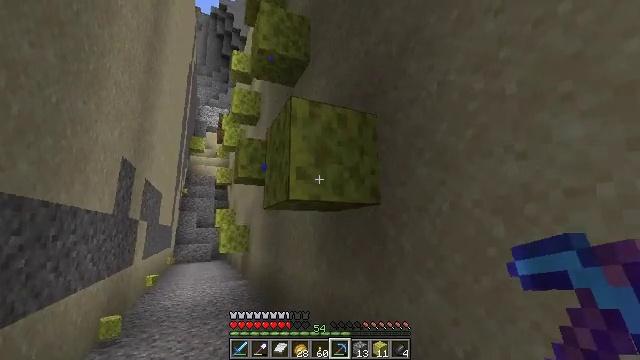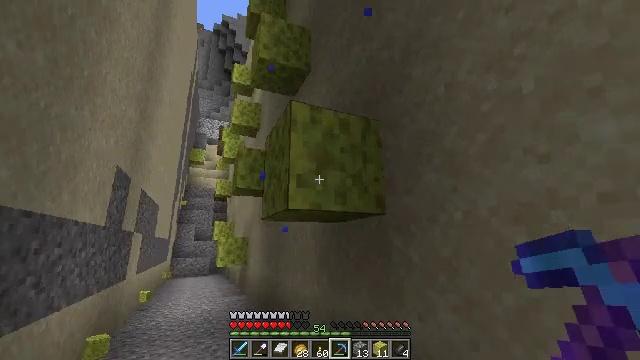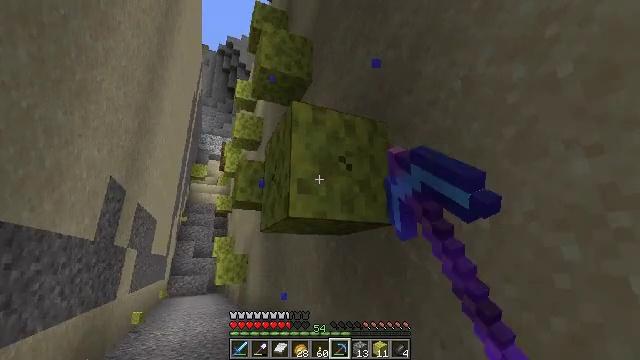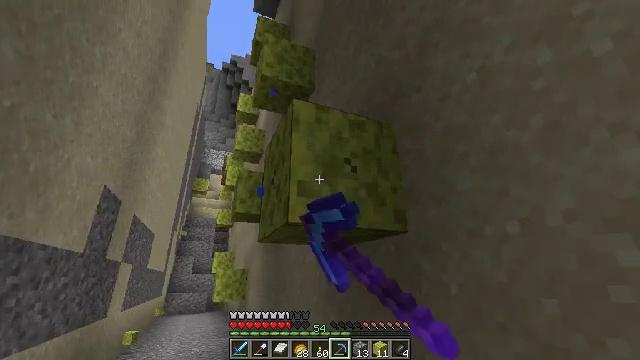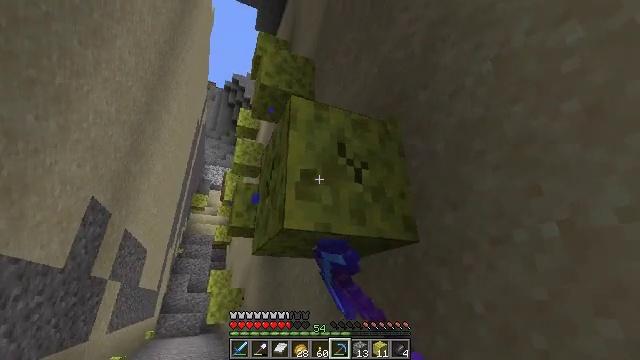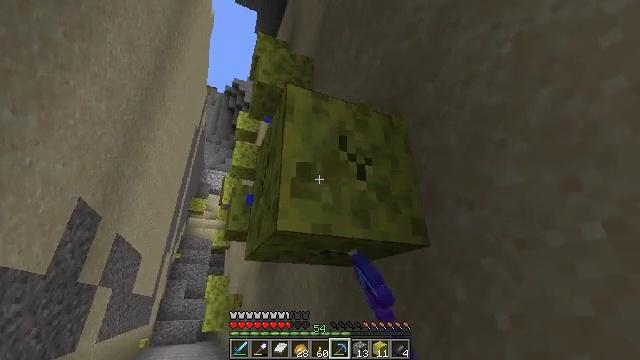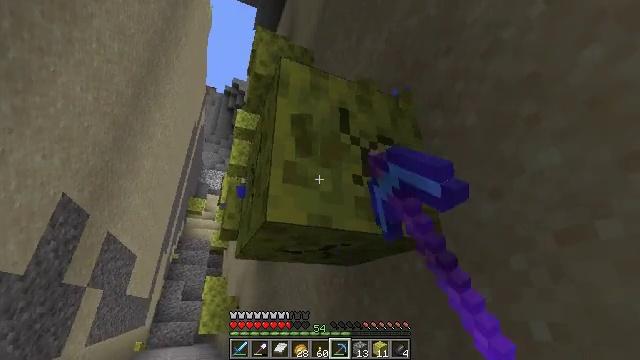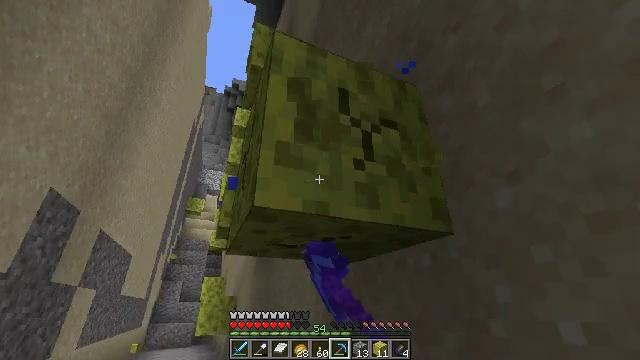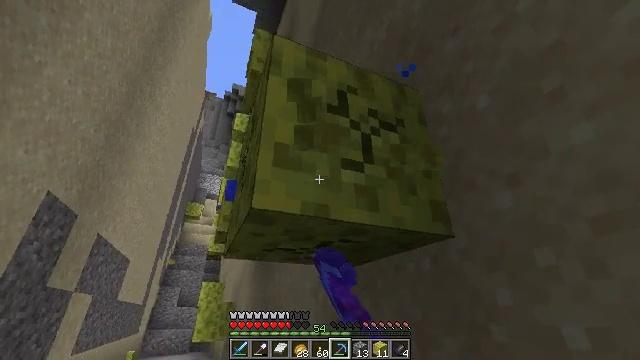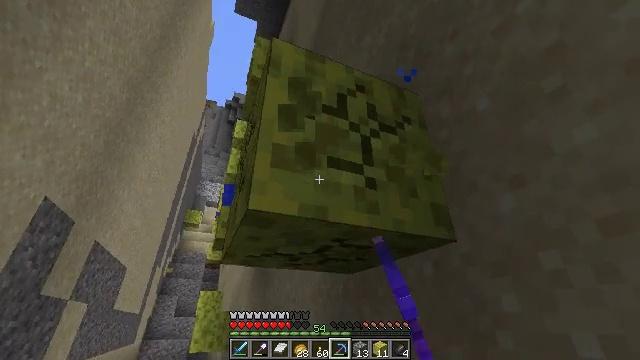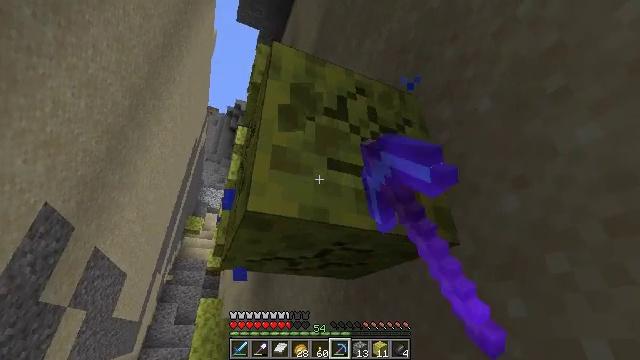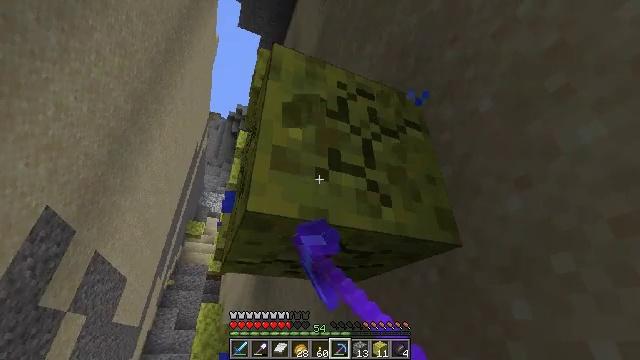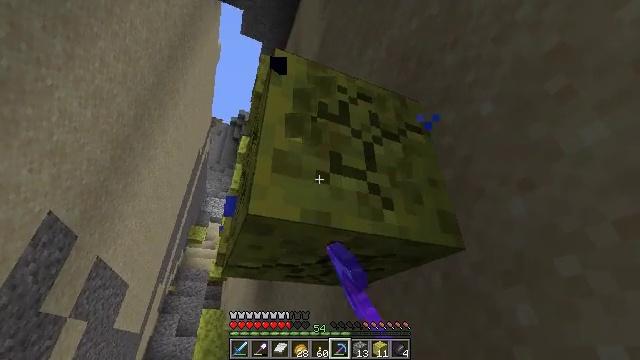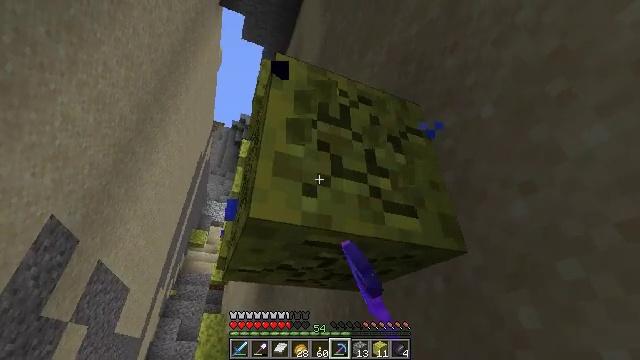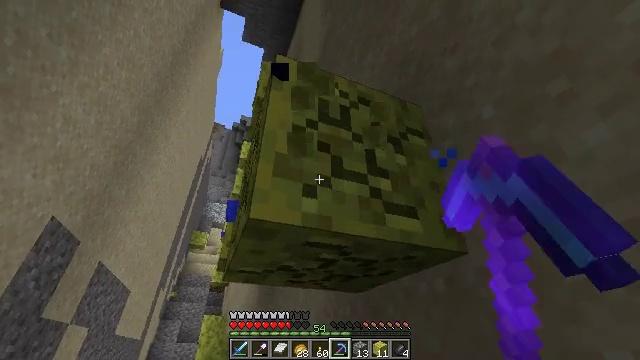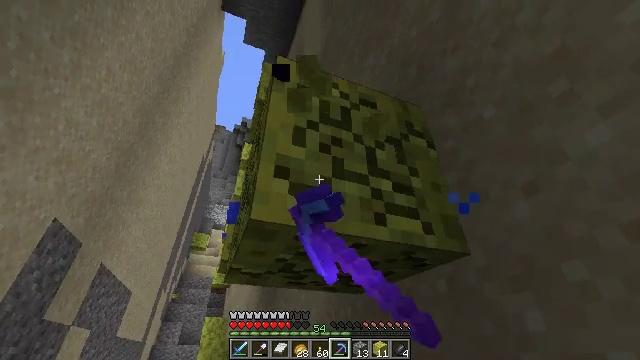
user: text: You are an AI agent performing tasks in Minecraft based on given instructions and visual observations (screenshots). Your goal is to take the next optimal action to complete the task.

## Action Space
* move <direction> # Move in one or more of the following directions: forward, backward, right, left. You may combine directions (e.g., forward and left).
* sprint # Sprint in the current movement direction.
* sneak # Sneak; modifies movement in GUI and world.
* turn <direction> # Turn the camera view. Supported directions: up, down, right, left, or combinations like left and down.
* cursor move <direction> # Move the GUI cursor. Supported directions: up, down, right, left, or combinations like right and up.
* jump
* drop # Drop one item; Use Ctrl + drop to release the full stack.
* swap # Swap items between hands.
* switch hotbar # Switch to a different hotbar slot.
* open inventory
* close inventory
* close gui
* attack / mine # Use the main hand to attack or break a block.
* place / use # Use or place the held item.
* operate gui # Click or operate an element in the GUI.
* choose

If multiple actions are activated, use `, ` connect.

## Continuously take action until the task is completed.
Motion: motion action
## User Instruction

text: Collect the wet sponge after mining.
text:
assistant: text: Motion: move forward, turn up, attack / mine
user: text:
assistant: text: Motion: move forward, turn up, attack / mine
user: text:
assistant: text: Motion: move forward, turn up, attack / mine
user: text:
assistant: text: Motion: move forward, turn up, attack / mine
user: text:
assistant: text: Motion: move forward, turn up, attack / mine
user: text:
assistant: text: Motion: attack / mine
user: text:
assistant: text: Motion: attack / mine
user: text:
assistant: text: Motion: turn up, attack / mine
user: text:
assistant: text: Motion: turn up, attack / mine
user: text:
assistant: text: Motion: turn up, attack / mine
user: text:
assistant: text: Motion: attack / mine
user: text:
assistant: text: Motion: turn up, attack / mine
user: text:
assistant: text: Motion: attack / mine
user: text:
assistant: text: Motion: attack / mine
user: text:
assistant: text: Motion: attack / mine
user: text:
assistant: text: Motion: attack / mine
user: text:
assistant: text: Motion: attack / mine
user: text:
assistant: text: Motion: move forward, attack / mine
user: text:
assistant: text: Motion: move forward, attack / mine
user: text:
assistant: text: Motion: move forward, turn left, attack / mine
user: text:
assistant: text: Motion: move forward, turn left and up, attack / mine
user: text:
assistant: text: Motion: move forward, turn left and up
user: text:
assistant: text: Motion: move forward, turn left and up
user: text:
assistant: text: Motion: move forward, turn up
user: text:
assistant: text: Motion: move forward, turn up
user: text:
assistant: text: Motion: move forward, turn left and up
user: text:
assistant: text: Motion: move forward, turn left and up
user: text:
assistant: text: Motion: move forward, turn left and up
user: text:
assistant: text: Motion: move forward, turn left and up
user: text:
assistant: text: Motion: turn left and up